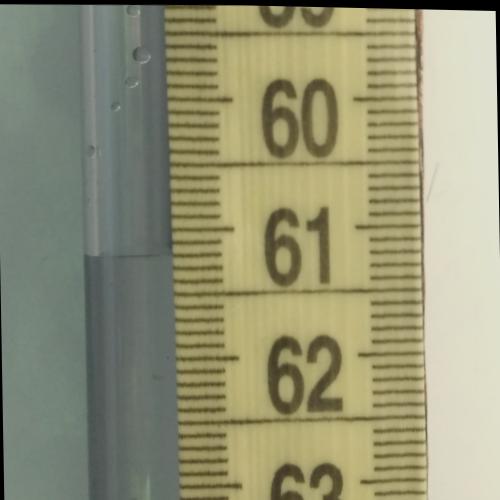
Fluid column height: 61.2 cm